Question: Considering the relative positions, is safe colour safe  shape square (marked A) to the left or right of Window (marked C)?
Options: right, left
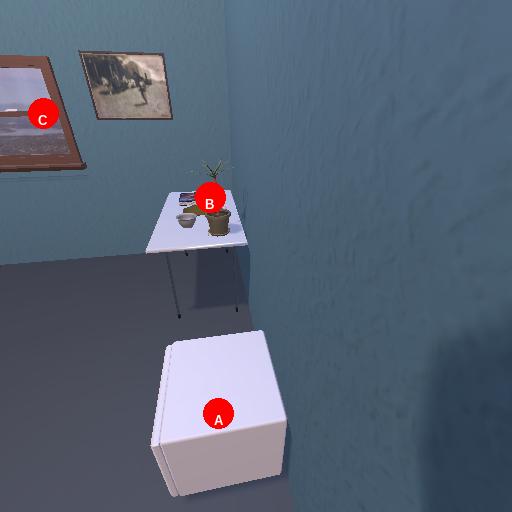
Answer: right